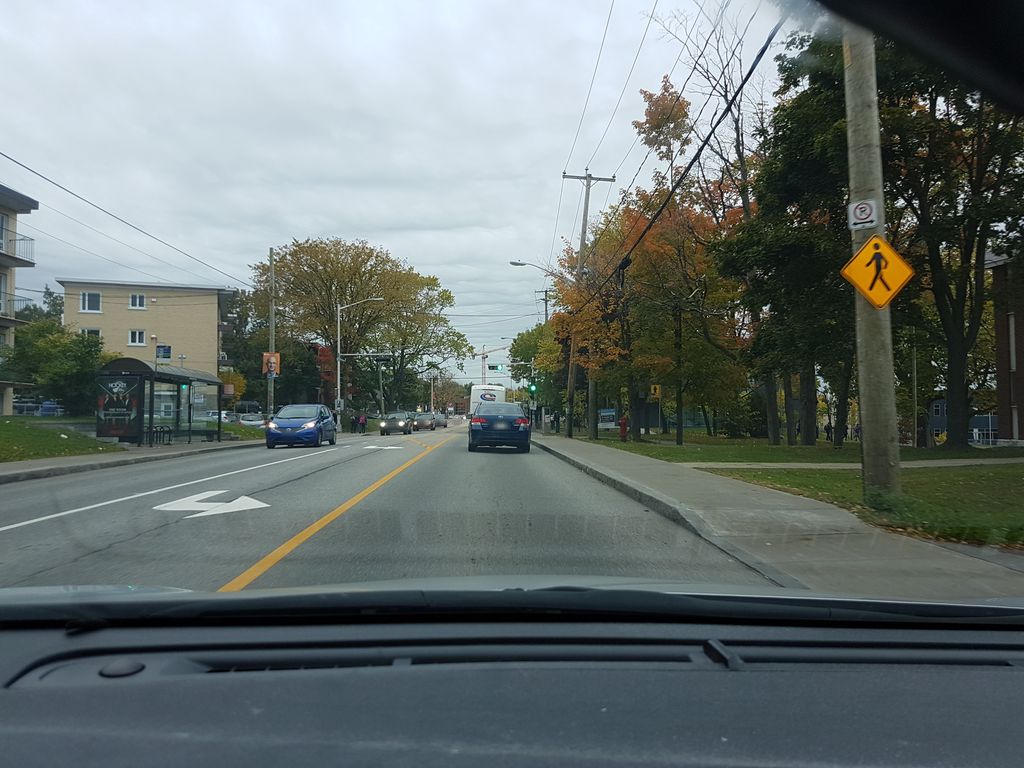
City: quebec_city